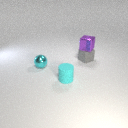
small gray rubber cube behind small cyan rubber cylinder